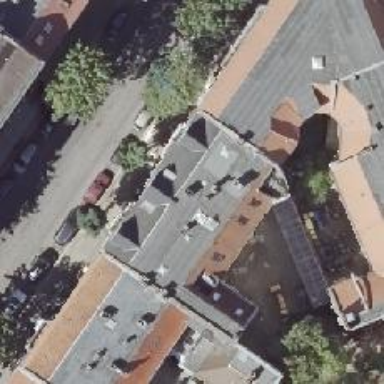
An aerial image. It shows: Veterinary facility.